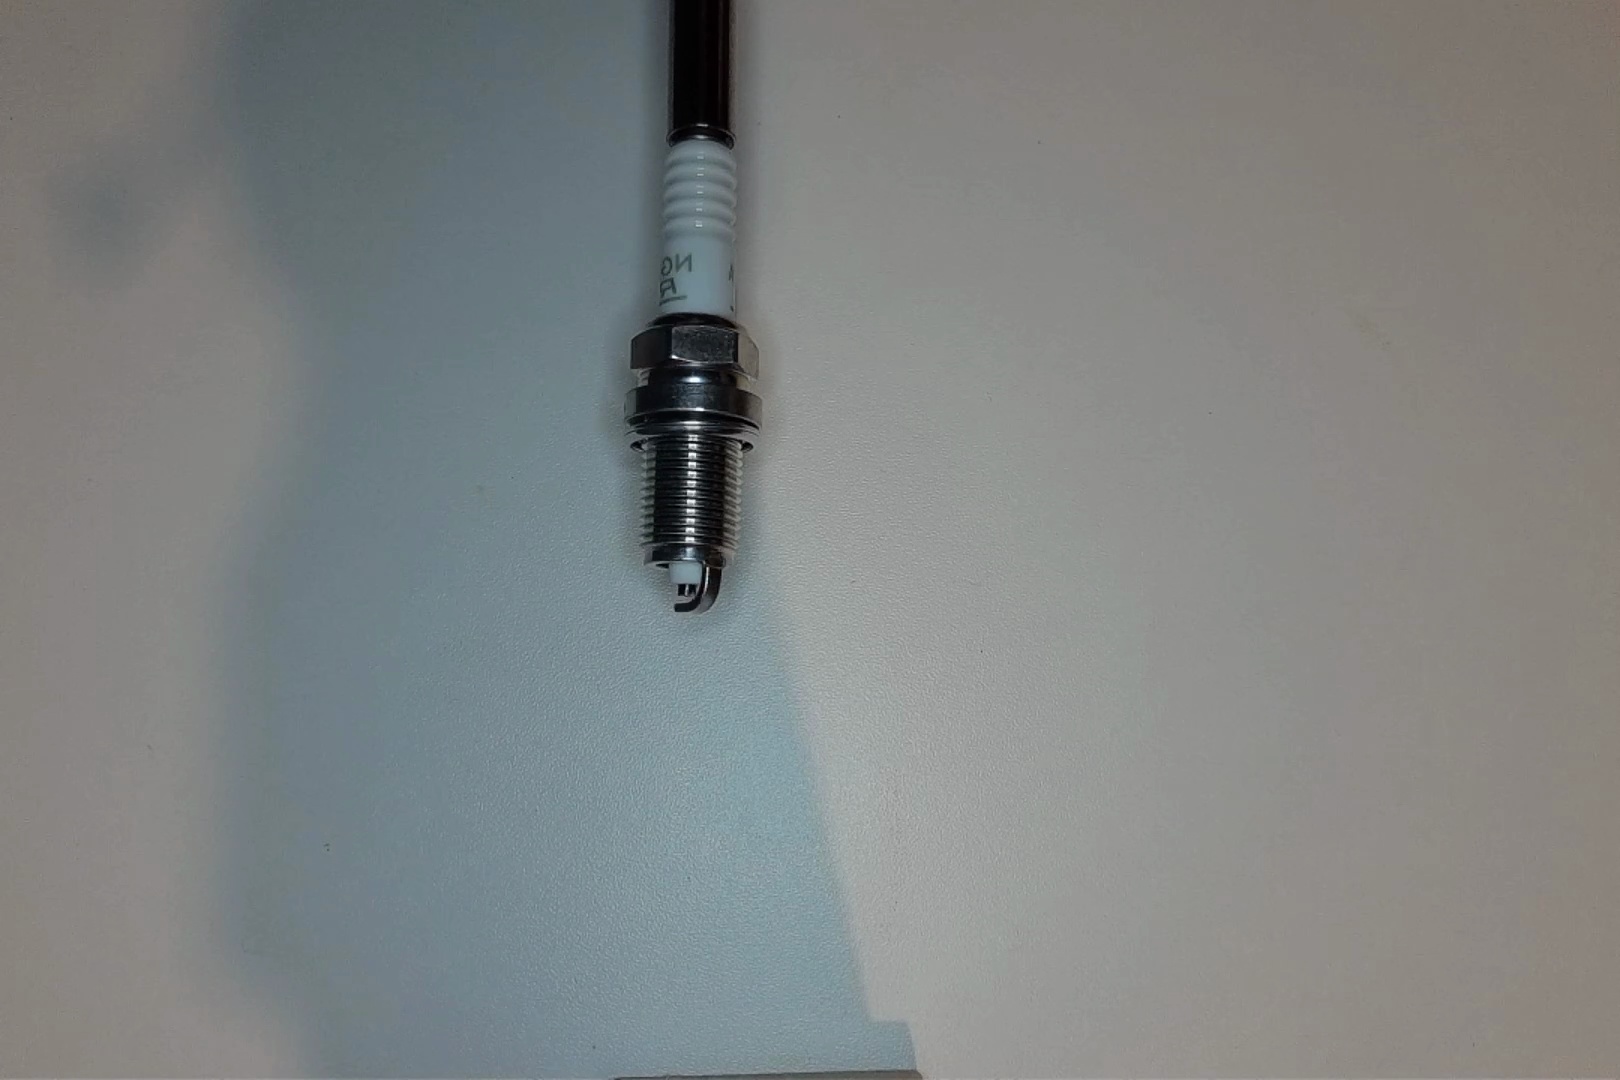
Label: normal